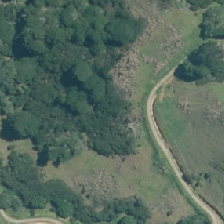
Land cover: high_producing_grassland